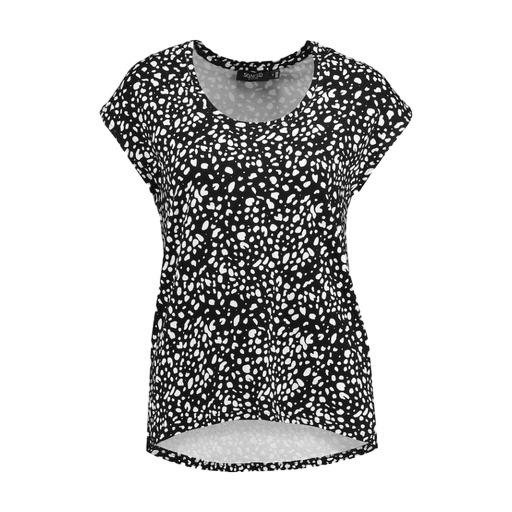
black petite printed high-low top only macy, black printed short-sleeve top only macy, black plus size printed t-shirt only macy, white background